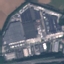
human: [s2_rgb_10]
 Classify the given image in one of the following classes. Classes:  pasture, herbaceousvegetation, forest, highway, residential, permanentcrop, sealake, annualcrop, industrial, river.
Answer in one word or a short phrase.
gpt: Industrial